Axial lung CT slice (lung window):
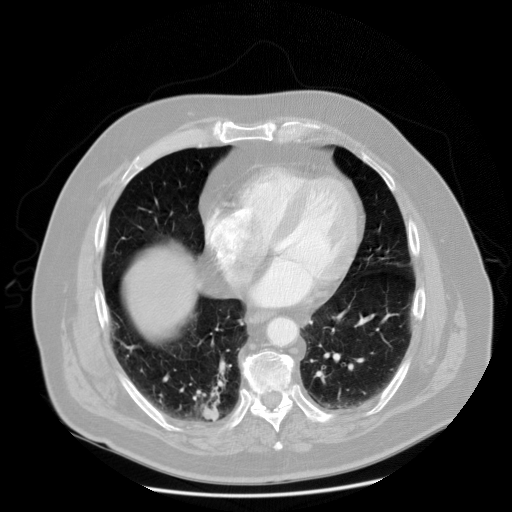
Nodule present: no